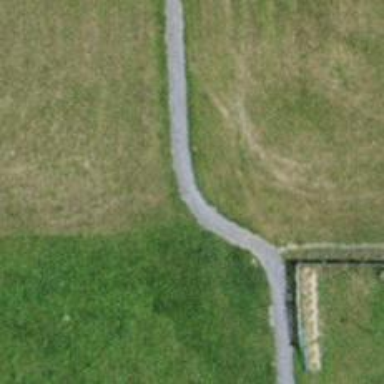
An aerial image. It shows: Compacted footway.